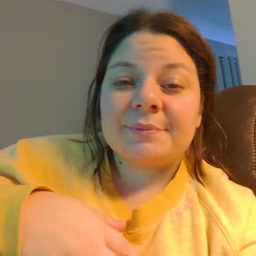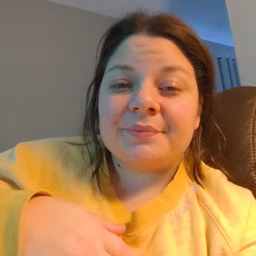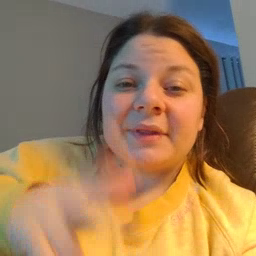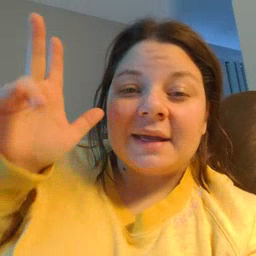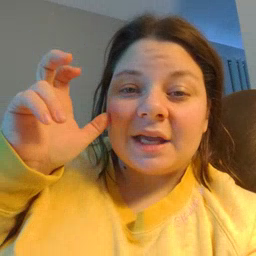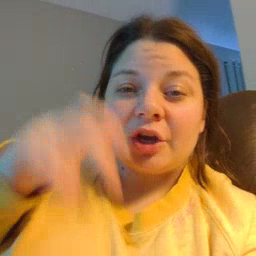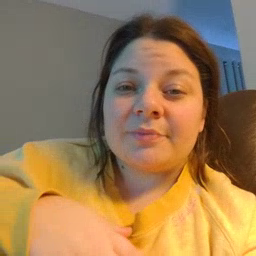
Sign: hear